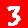
Digit: 3